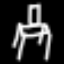
Label: chair